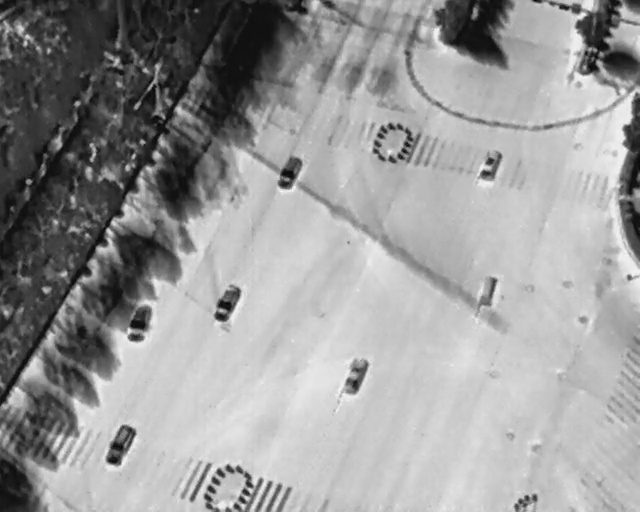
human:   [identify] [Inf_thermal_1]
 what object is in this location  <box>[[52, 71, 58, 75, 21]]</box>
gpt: <ref>1 small car at the bottom</ref>

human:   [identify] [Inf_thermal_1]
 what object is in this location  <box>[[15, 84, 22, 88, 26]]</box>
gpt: <ref>1 medium car at the bottom left</ref>